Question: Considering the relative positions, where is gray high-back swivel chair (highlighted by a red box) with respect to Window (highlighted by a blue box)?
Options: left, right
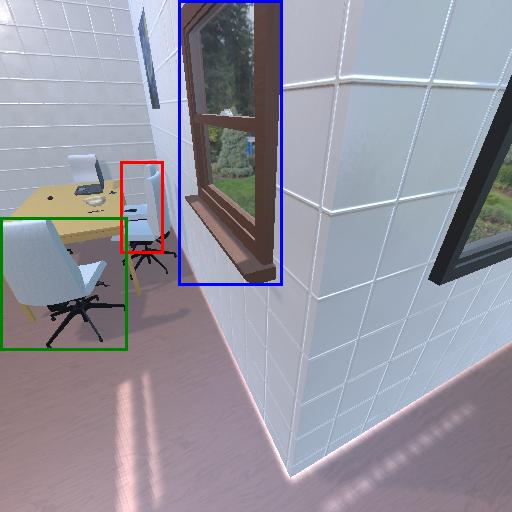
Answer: left